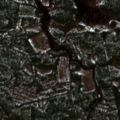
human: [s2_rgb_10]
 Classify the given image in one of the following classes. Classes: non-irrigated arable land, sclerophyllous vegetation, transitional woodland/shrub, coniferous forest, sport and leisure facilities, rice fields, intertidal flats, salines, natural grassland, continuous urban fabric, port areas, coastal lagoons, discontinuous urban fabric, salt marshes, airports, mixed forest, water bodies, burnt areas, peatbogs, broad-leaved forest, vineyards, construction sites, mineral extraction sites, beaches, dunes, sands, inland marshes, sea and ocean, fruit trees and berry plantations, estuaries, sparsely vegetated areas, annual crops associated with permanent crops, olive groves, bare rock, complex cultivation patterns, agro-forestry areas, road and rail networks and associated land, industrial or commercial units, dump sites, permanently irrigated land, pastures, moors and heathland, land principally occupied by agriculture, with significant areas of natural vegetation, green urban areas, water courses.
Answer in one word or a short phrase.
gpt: coniferous forest, mixed forest, peatbogs